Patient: sex M, age 71
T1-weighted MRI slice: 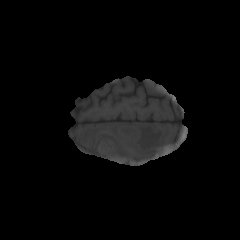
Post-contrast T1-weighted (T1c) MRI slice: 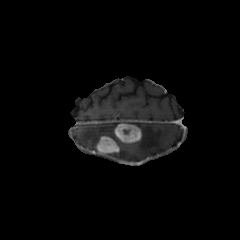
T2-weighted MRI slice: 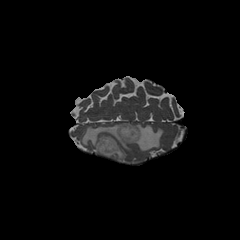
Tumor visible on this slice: yes
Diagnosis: Glioblastoma, IDH-wildtype
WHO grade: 4